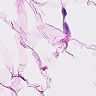
Metastatic tissue present: no